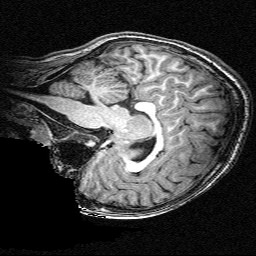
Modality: T1w
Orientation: sagittal
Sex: female
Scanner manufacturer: siemens
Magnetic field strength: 3 T
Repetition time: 2.3 s
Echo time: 0.00336 s